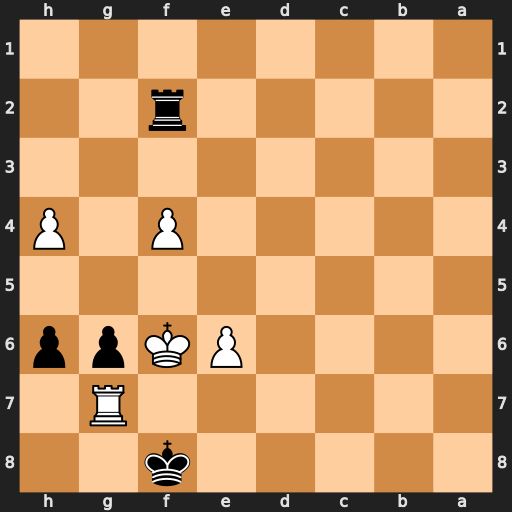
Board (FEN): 5k2/6R1/4PKpp/8/5P1P/8/5r2/8
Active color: b
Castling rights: -
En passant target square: -
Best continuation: Rxf4+ Kxg6 Rg4+ Kxh6 Rxg7 e7+ Rxe7